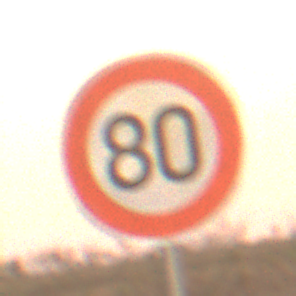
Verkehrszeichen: Geschwindigkeit80
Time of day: SunriseSunset
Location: Outdoor (Nature)
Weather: PartlyCloudy
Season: NotSpecified
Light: Natural